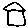
Label: house